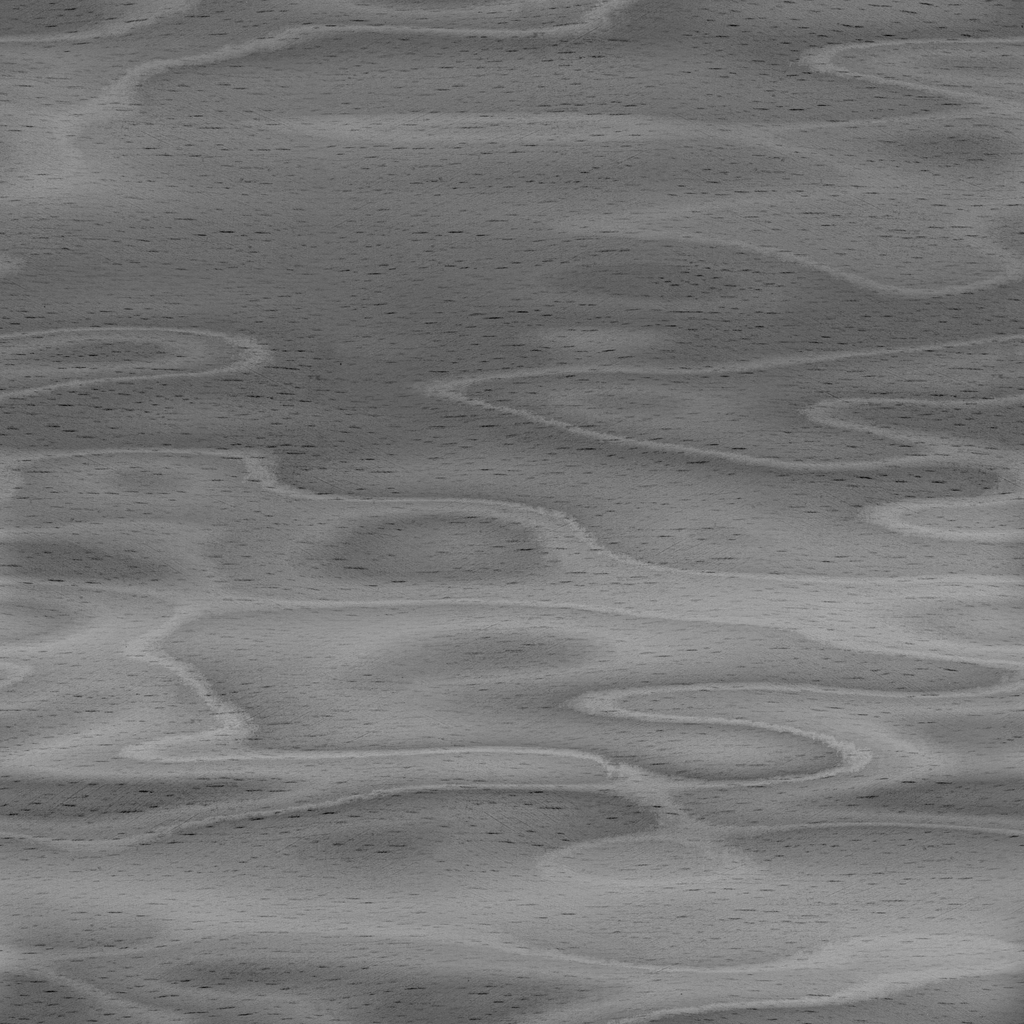
Texture map type: Displacement